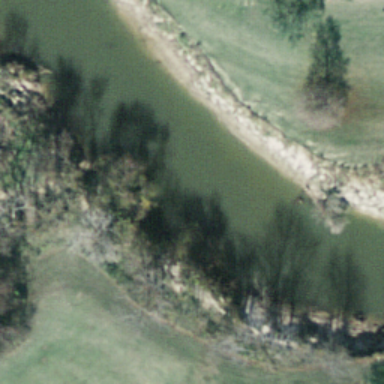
It is a river with two rows of trees on both banks of the river .